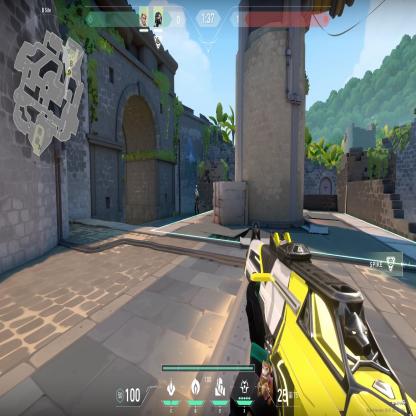
Label: teammate